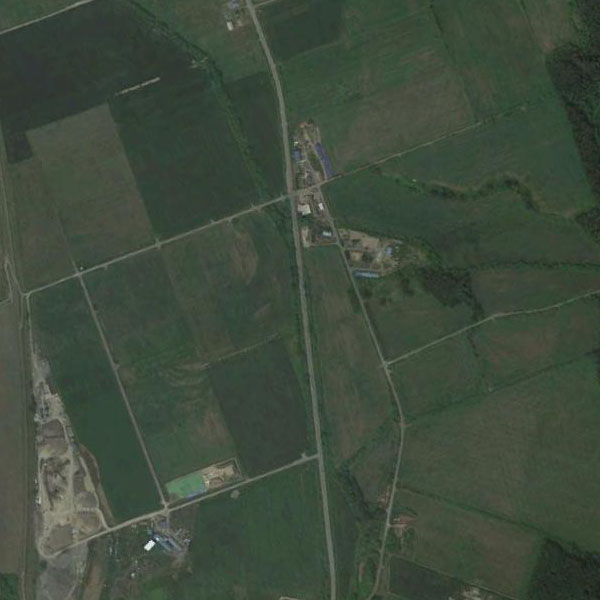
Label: Farmland